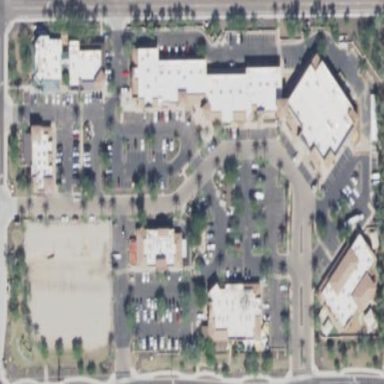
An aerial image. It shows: Retail area.